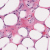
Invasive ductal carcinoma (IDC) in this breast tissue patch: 0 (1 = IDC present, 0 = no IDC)